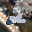
Label: 2